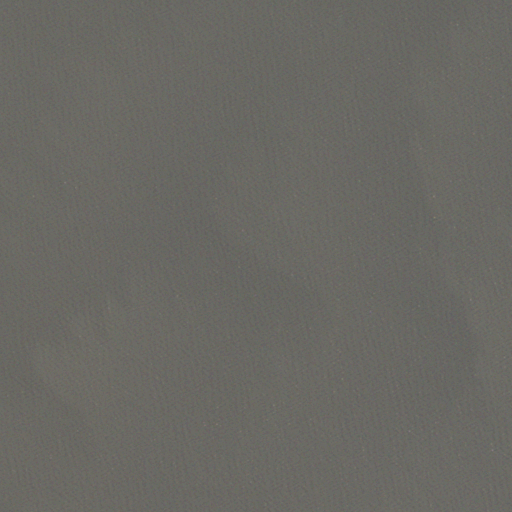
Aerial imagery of island in Louisiana named Wild Goose Island containing only open water